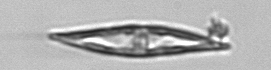
Label: Pleurosigma